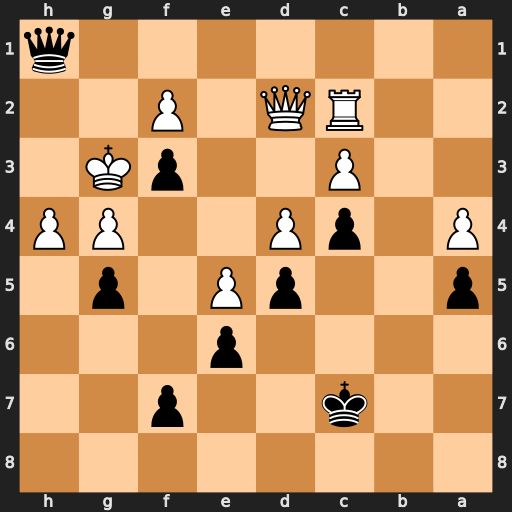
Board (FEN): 8/2k2p2/4p3/p2pP1p1/P1pP2PP/2P2pK1/2RQ1P2/7q
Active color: b
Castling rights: -
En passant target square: -
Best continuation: Qg2#